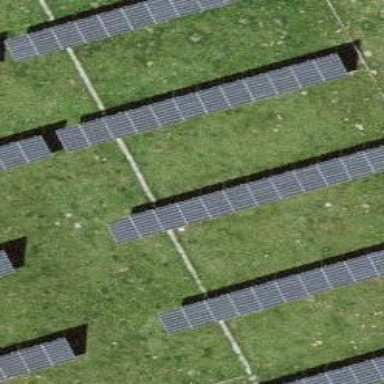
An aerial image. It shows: Solar photovoltaic panel generator.